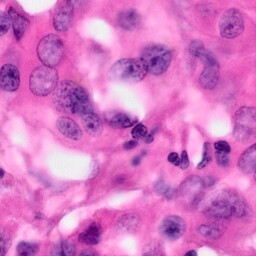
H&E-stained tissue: Pancreatic